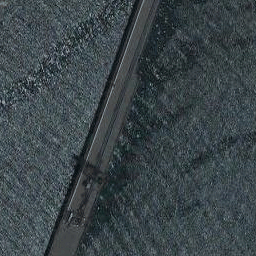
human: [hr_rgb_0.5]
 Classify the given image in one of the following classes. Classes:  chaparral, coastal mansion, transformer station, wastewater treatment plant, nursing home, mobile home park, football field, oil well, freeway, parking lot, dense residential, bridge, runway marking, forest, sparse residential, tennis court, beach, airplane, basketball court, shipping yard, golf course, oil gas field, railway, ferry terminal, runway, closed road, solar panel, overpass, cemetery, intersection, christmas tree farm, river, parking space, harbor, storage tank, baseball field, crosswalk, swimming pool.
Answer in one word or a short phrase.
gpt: bridge